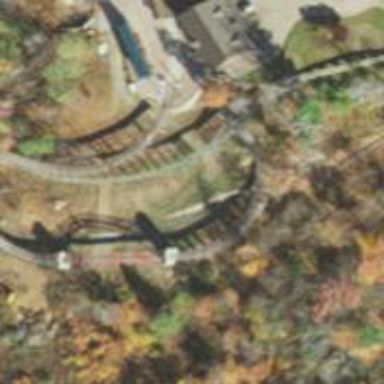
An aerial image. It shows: Miniature railway bridge.